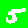
Digit: 5